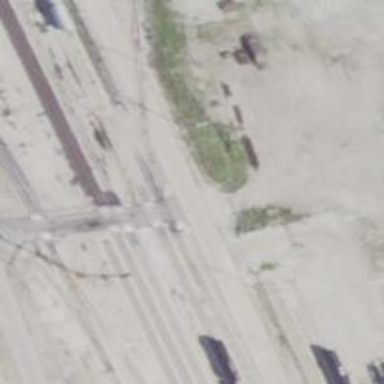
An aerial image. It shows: Railway level crossing.